Question: Anyone familiar with the old iOS Simulator from ~ 2/3 years ago, it included the (black or white) metal Chrome around the simulator.

This allowed you to take screenshots with the Chrome around it, which made for nice looking app store demo screenshots.
Is there an automatic way to do this, or a service that allows you to upload your screens and does it automatically? -- Otherwise I would have to resort to taking a screenshot, then adding the Chrome around it using something like <URL> -- which is a lot of manual work.
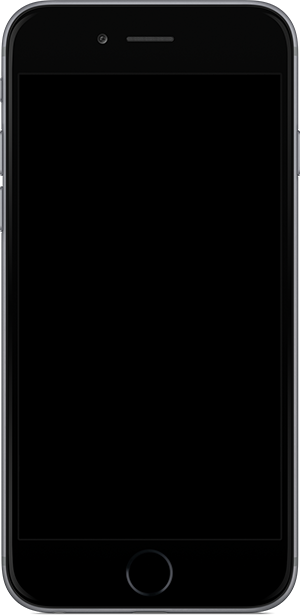
Answer: Check out this link : <URL>. In the second part of that passage there are some links to download different chromes image.